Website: crate-barrel
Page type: payment
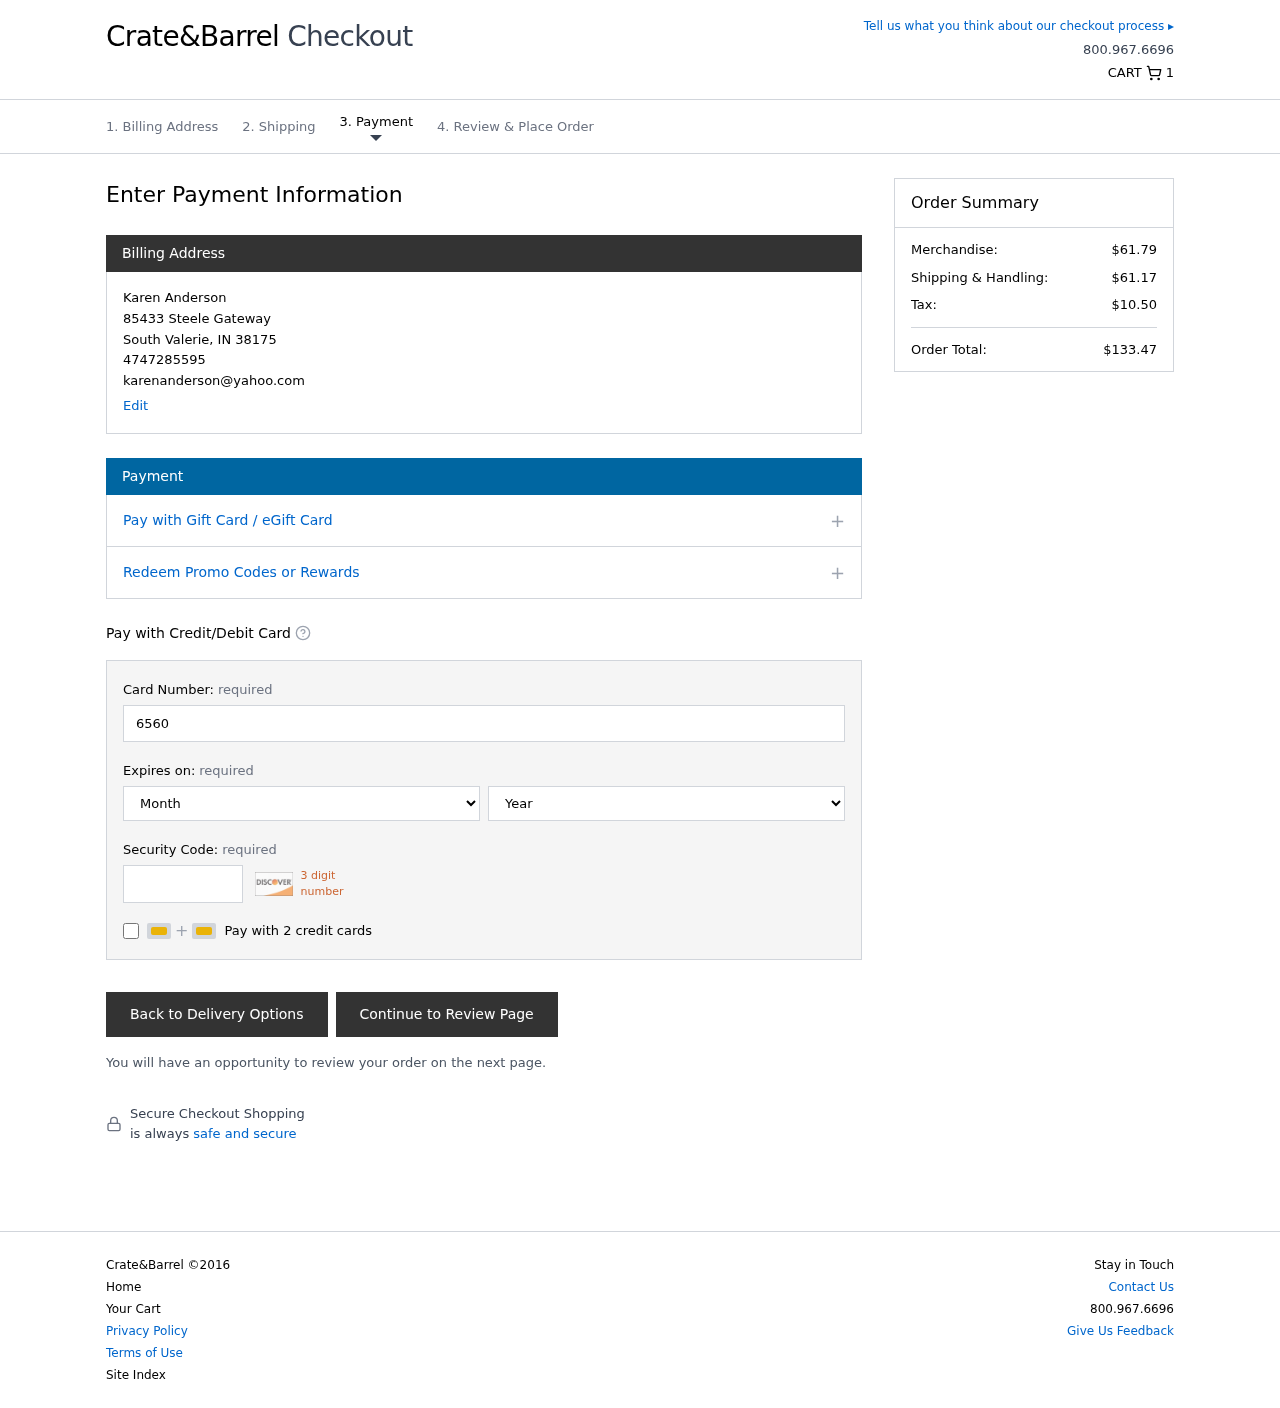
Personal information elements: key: PII_CARD_CVV
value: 440
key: PII_CARD_EXPIRY_MONTH
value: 09
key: PII_CARD_EXPIRY_YEAR
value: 28
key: PII_CARD_NUMBER
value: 6560 0266 9712 7862
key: PII_CITY
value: South Valerie
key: PII_EMAIL
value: karenanderson@yahoo.com
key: PII_FULLNAME
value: Karen Anderson
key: PII_PHONE
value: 4747285595
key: PII_POSTCODE
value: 38175
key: PII_STATE_ABBR
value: IN
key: PII_STREET
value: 85433 Steele Gateway
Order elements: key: ORDER_NUM_ITEMS
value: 1
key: ORDER_SUBTOTAL
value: $61.79
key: ORDER_SHIPPING_COST
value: $61.17
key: ORDER_TAX
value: $10.50
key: ORDER_TOTAL
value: $133.47